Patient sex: M
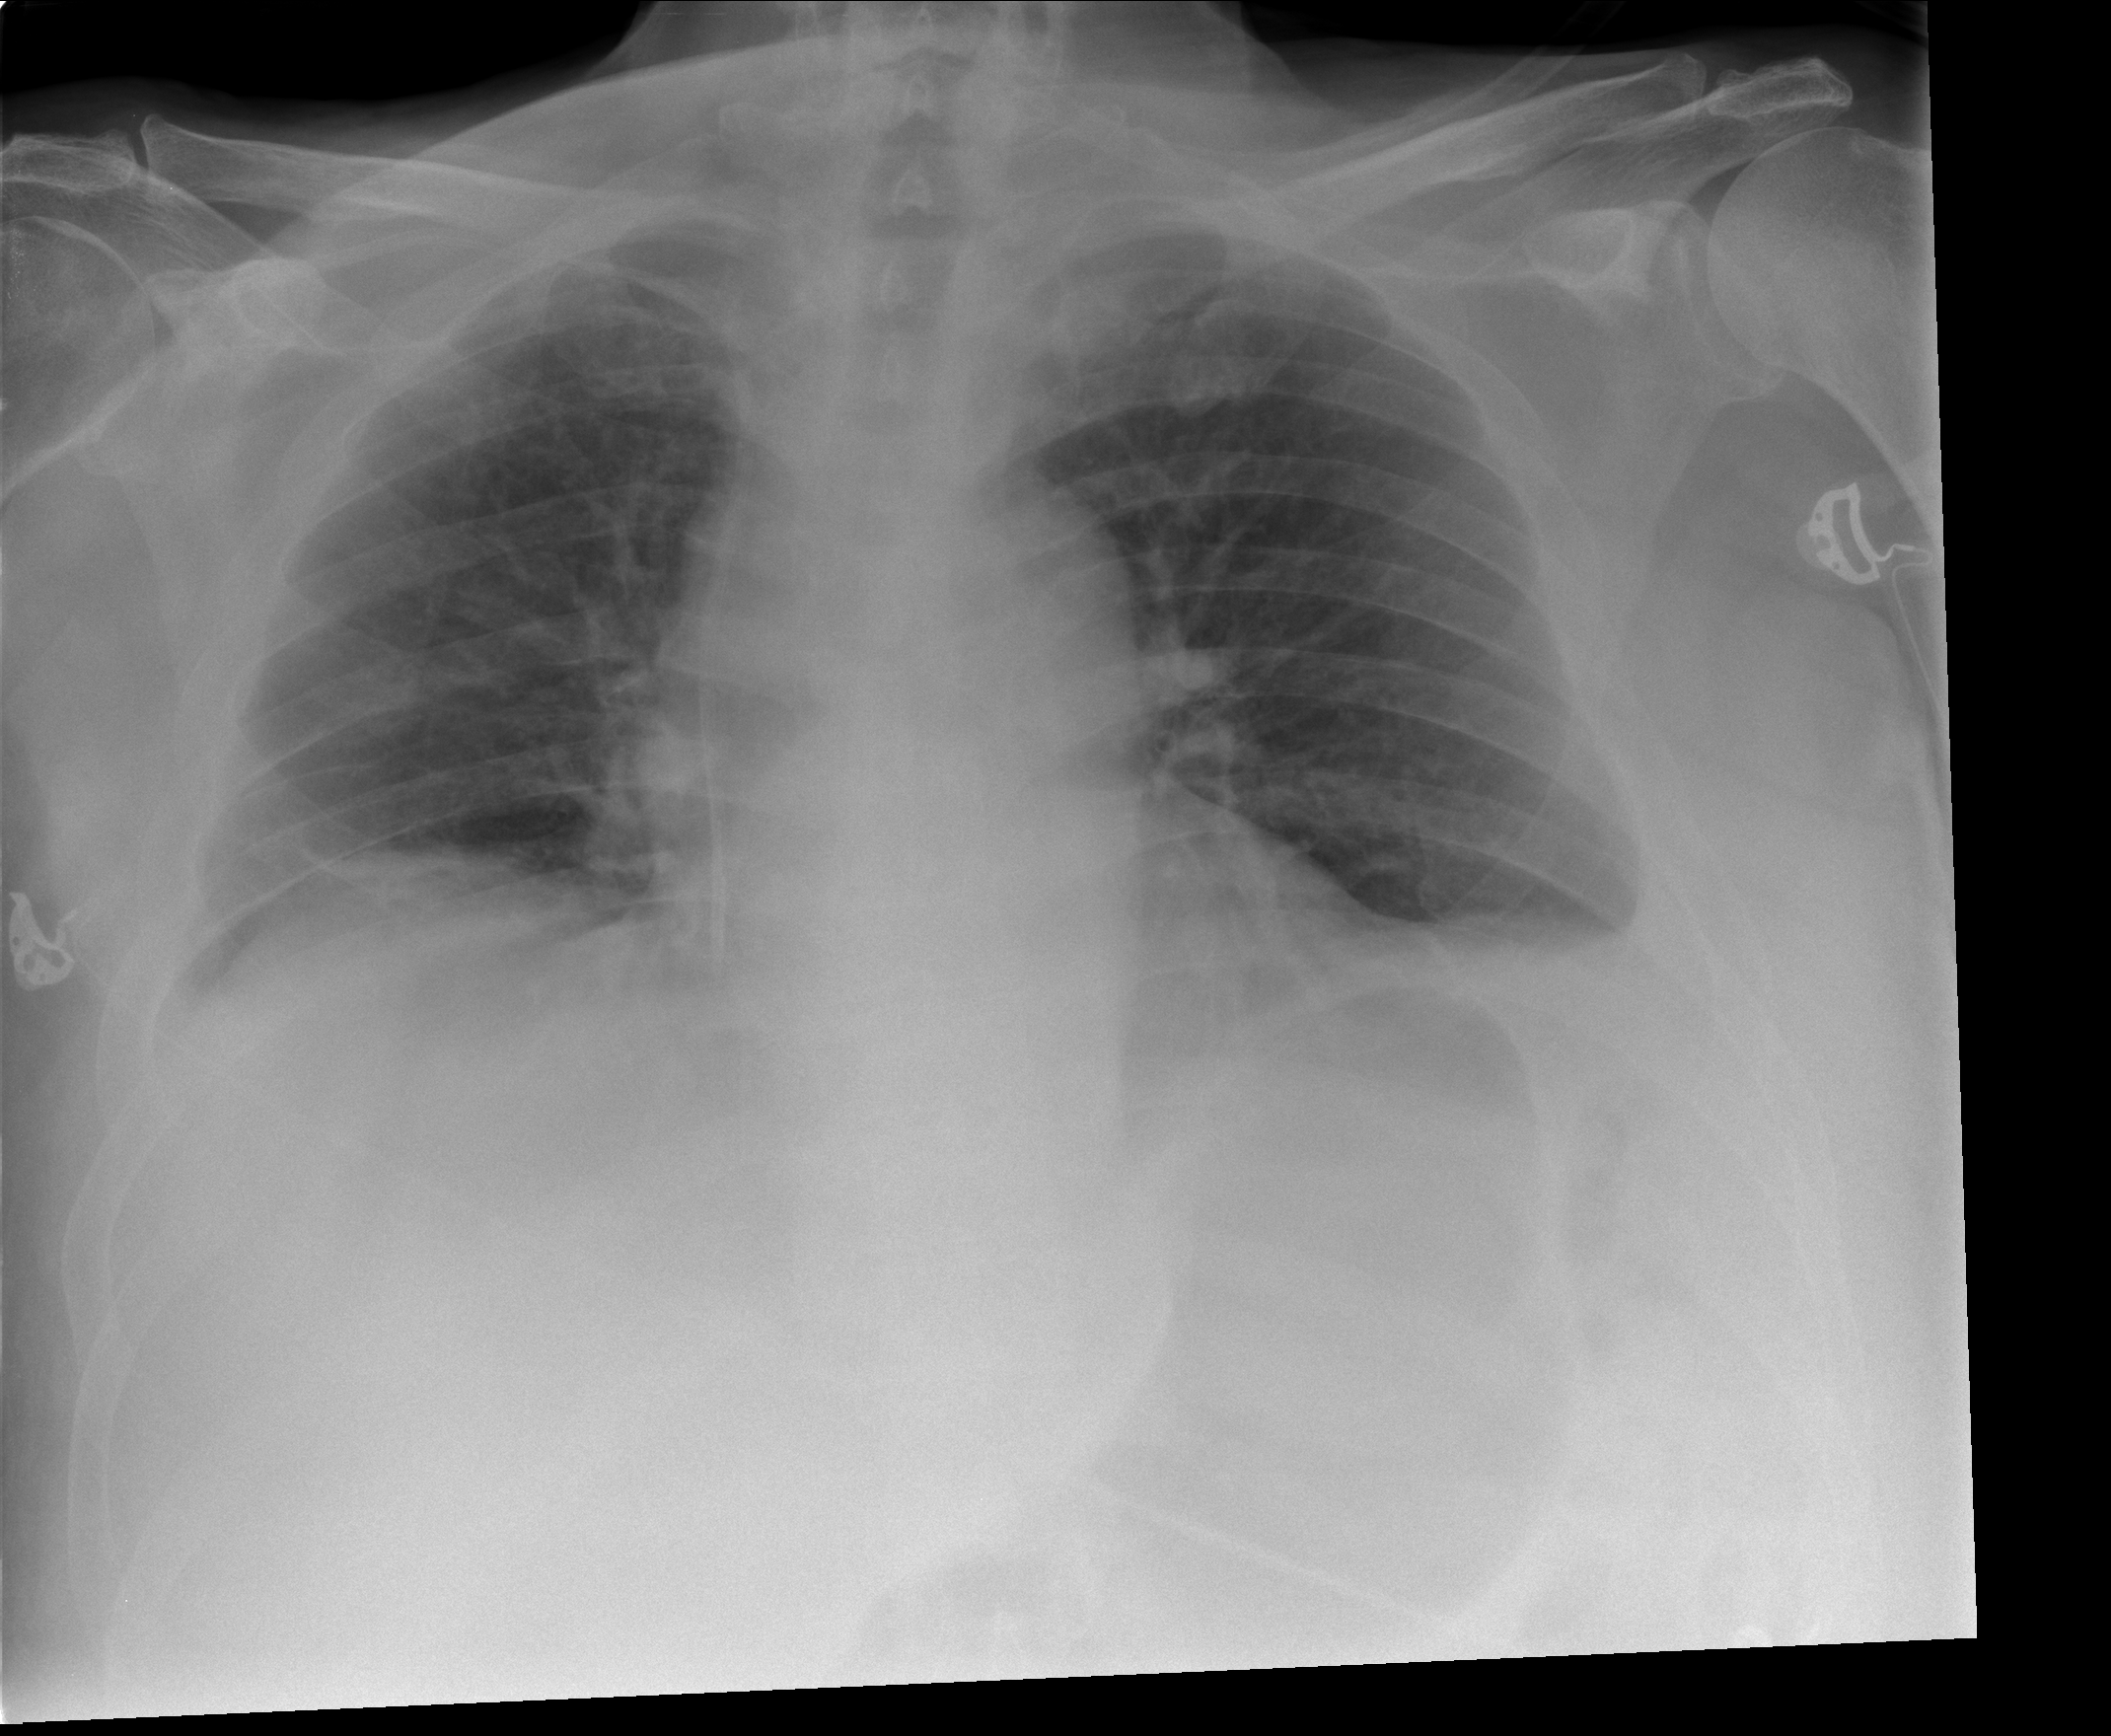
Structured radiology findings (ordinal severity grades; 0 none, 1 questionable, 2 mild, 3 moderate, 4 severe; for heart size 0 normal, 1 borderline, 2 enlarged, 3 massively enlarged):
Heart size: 0
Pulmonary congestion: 0
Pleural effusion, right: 0
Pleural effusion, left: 1
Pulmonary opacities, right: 0
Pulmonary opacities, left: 0
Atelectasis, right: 2
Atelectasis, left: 1